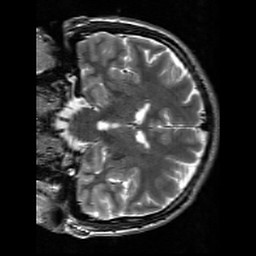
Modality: T2w
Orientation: coronal
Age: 23
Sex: male
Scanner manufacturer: siemens
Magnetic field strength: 3 T
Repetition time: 7 s
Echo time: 0.09 s